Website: macys
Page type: delivery-shipping
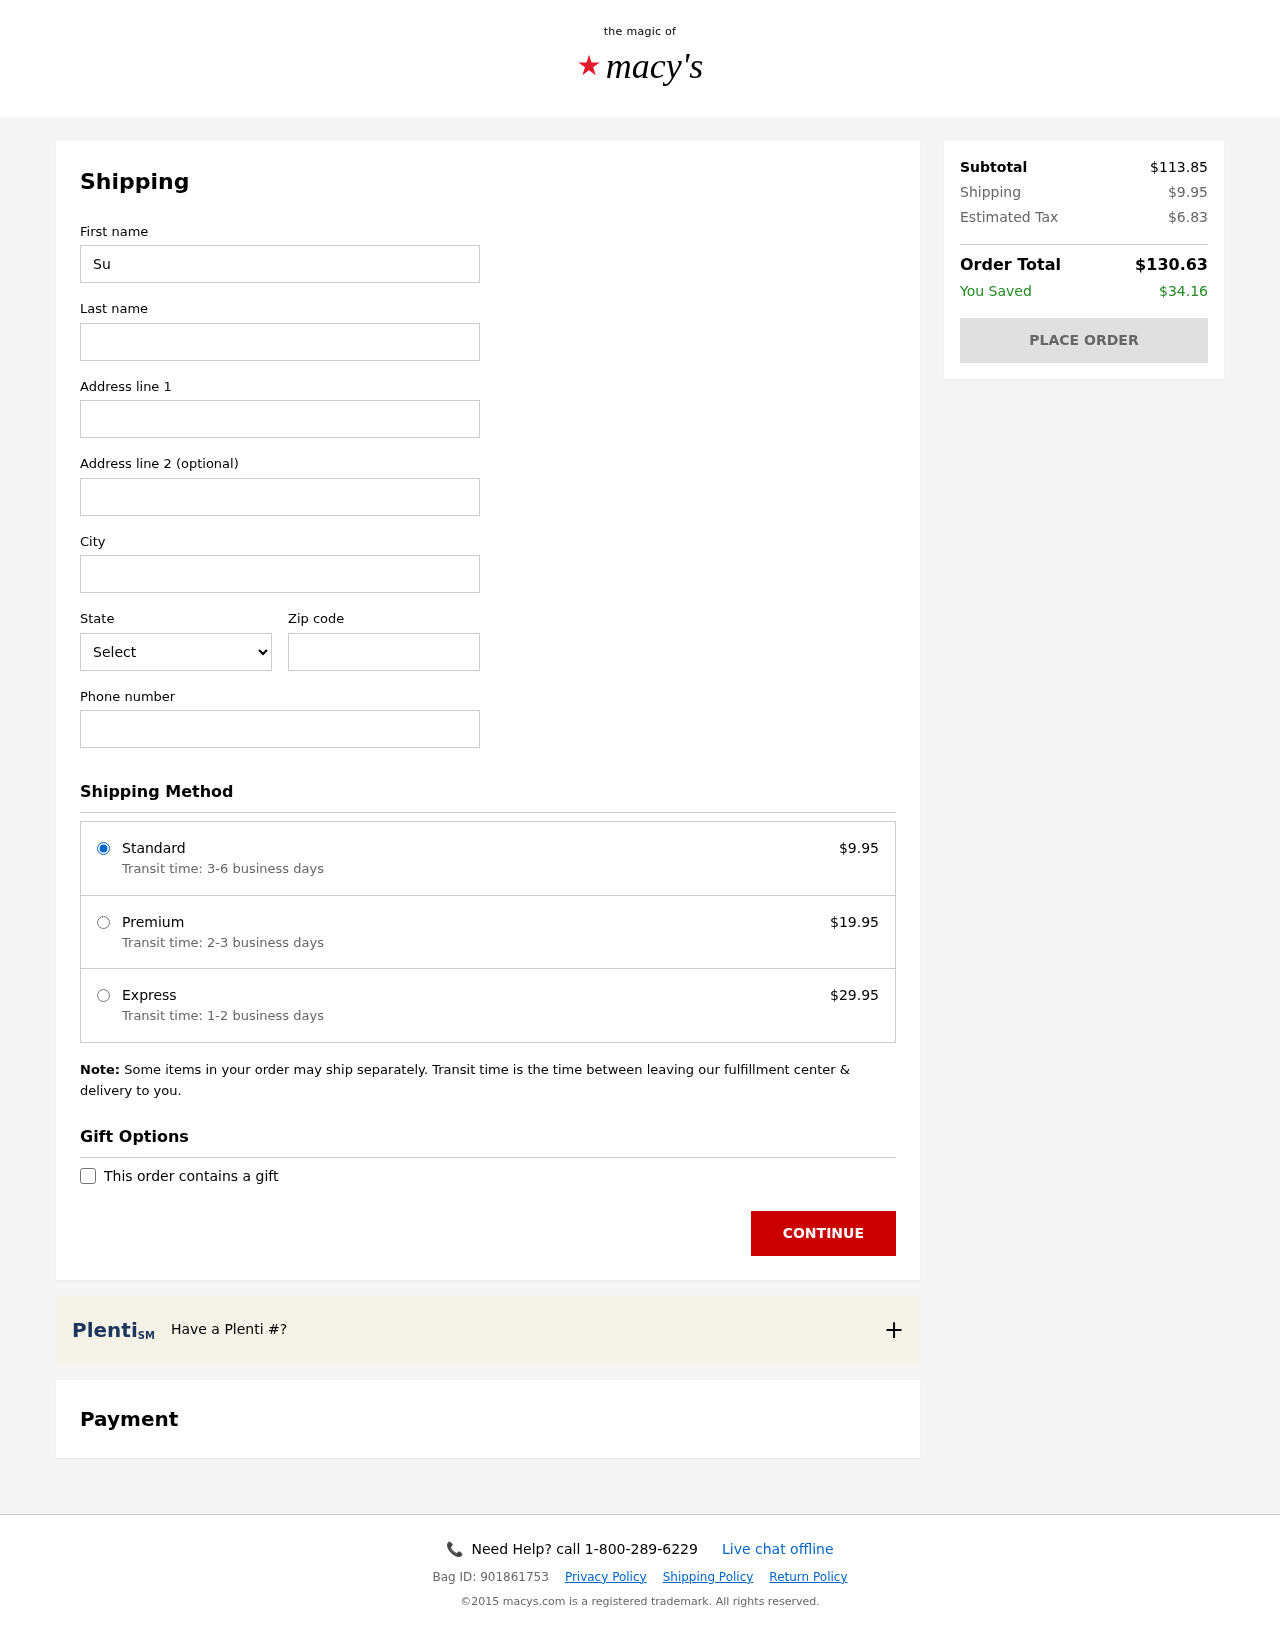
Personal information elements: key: PII_CITY
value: Serranoport
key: PII_FIRSTNAME
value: Susan
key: PII_LASTNAME
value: Michael
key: PII_PHONE
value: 7116507774
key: PII_POSTCODE
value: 11032
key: PII_STATE_ABBR
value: KS
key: PII_STREET
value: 130 Samantha Viaduct Apt. 400
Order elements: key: ORDER_SHIPPING_COST
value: $9.95
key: ORDER_SHIPPING_PREMIUM
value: $19.95
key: ORDER_SHIPPING_EXPRESS
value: $29.95
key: ORDER_SUBTOTAL
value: $113.85
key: ORDER_TAX
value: $6.83
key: ORDER_TOTAL
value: $130.63
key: ORDER_SAVINGS
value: $34.16